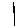
Label: line